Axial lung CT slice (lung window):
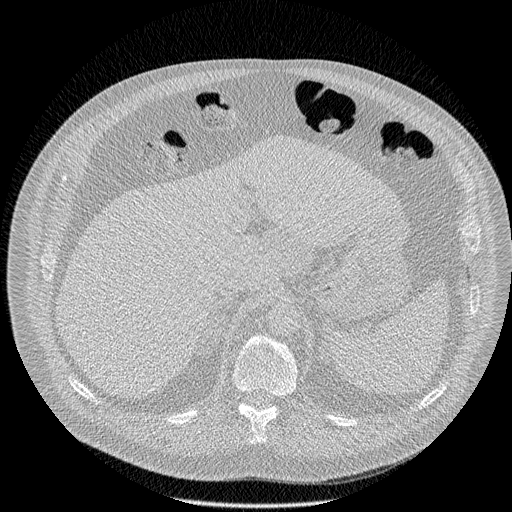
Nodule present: no